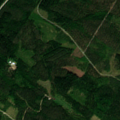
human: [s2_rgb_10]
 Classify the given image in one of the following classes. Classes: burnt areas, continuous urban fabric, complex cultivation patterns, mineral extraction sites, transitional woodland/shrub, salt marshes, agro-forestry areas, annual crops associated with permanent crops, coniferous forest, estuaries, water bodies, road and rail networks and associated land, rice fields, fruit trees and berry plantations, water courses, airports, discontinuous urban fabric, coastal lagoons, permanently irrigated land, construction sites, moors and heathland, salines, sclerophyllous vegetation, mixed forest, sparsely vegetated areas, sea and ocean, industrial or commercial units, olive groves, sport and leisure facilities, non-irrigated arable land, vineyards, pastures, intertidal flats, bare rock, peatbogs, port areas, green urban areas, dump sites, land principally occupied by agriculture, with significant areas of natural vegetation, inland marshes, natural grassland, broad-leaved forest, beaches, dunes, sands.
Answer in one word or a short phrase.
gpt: coniferous forest, transitional woodland/shrub